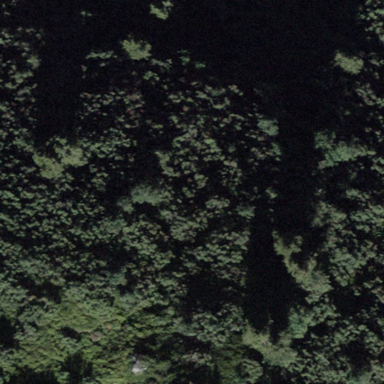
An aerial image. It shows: Beautiful woodland area.